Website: ulta-beauty
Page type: billing-address
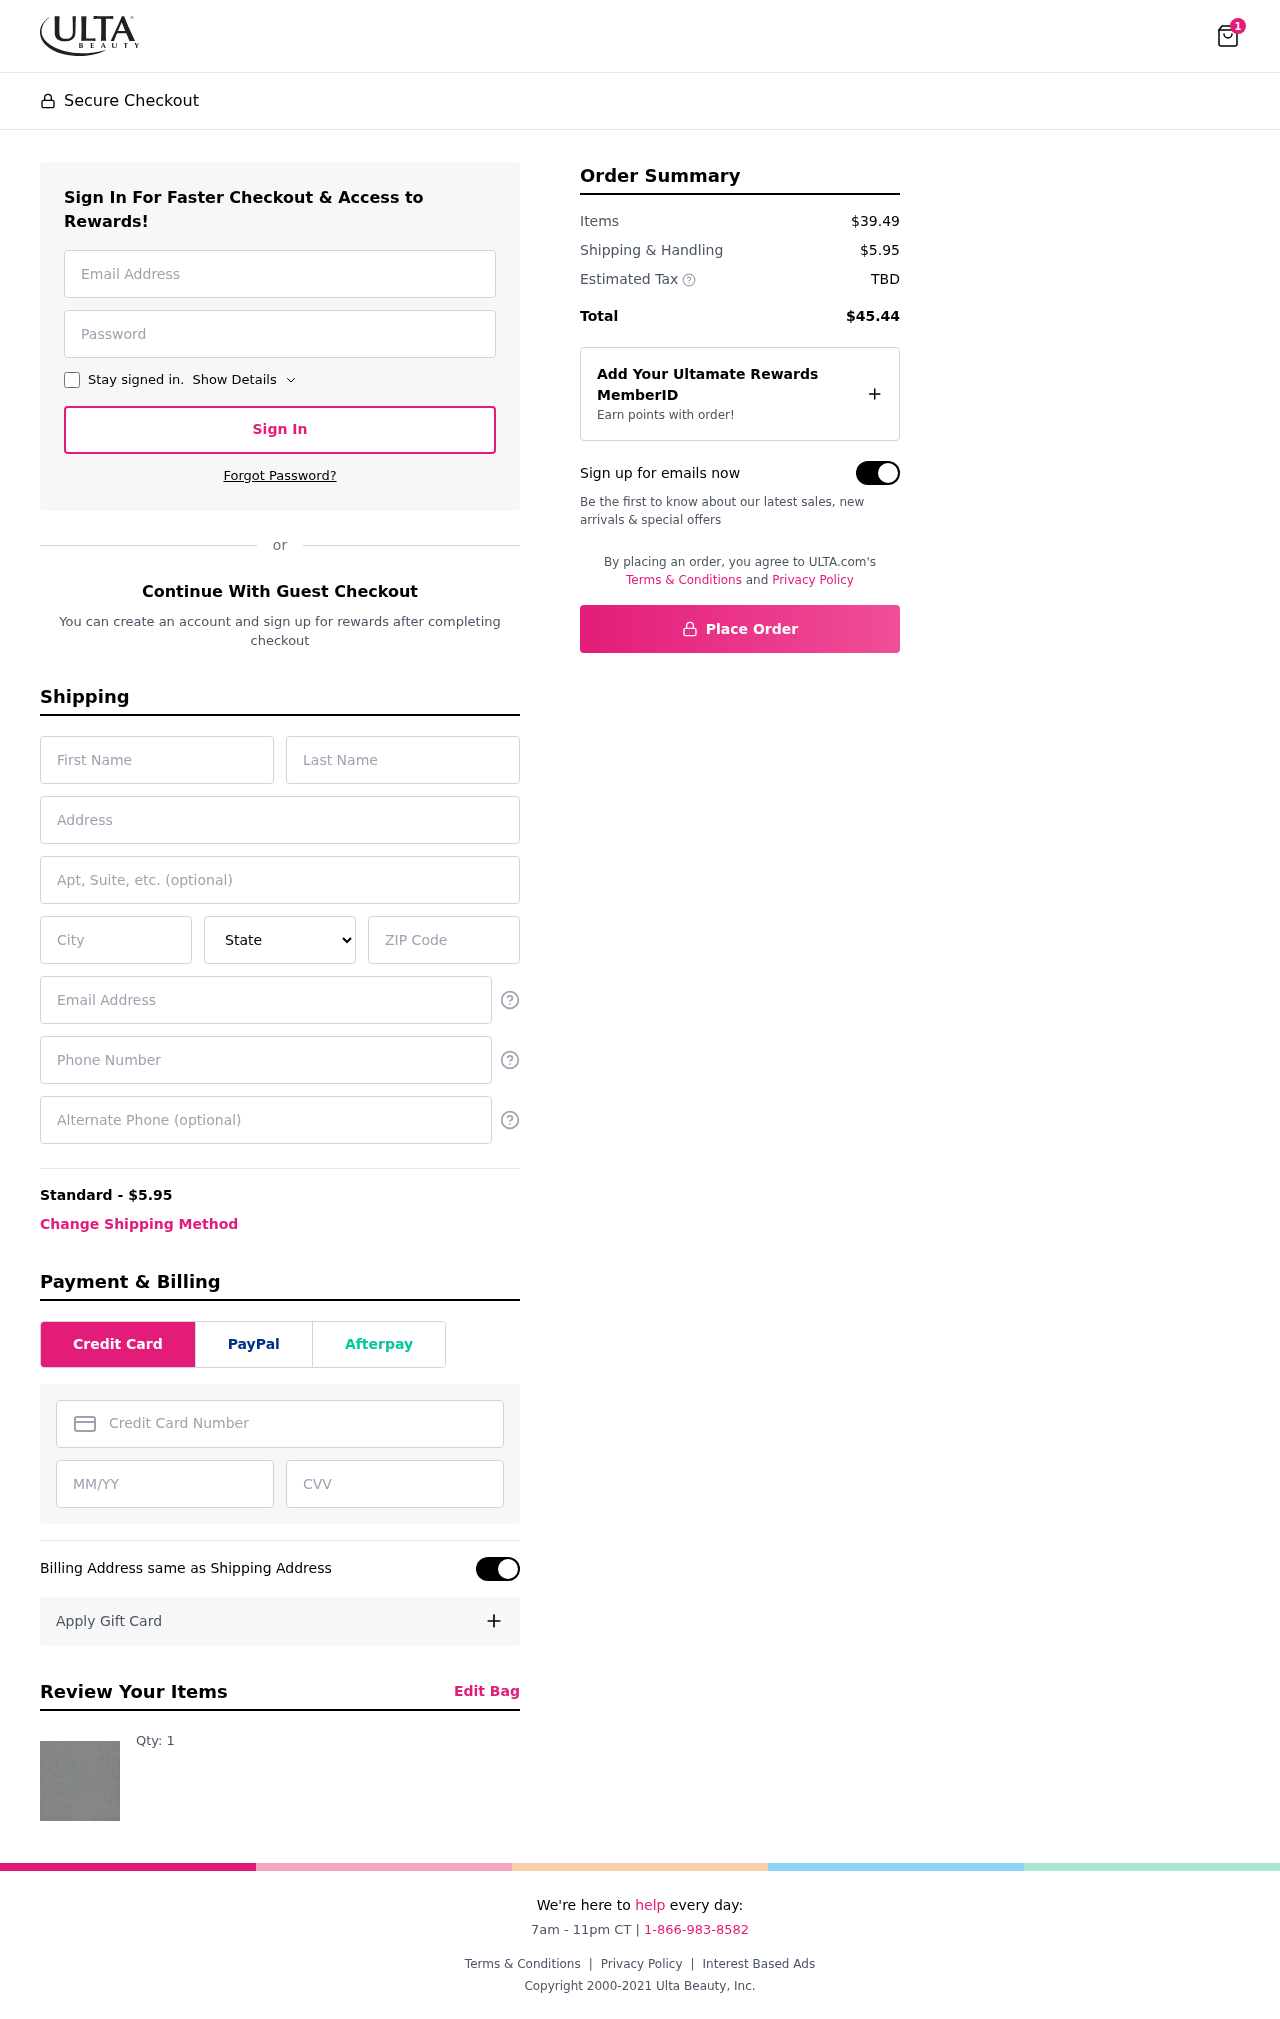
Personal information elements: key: PII_STATE
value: Maine
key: PII_EMAIL
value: jonathan.hernandez@hotmail.com
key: PII_FIRSTNAME
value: Jonathan
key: PII_LASTNAME
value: Hernandez
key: PII_STREET
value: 659 Torres Circle
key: PII_STREET2
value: Suite 668
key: PII_CITY
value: New Tiffanyview
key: PII_POSTCODE
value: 50113
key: PII_PHONE
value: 4437195455
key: PII_ALT_PHONE
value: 3742715621
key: PII_CARD_NUMBER
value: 3767 6253 7205 578
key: PII_CARD_EXPIRY
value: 04/26
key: PII_CARD_CVV
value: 4291
Product elements: key: PRODUCT1_QUANTITY
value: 1
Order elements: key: ORDER_NUM_ITEMS
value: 1
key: ORDER_SHIPPING_COST
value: $5.95
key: ORDER_SUBTOTAL
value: $39.49
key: ORDER_TOTAL
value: $45.44